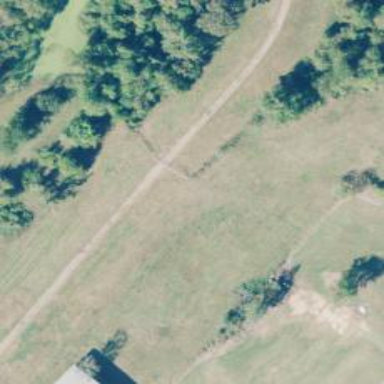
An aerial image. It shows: Track with embankment.